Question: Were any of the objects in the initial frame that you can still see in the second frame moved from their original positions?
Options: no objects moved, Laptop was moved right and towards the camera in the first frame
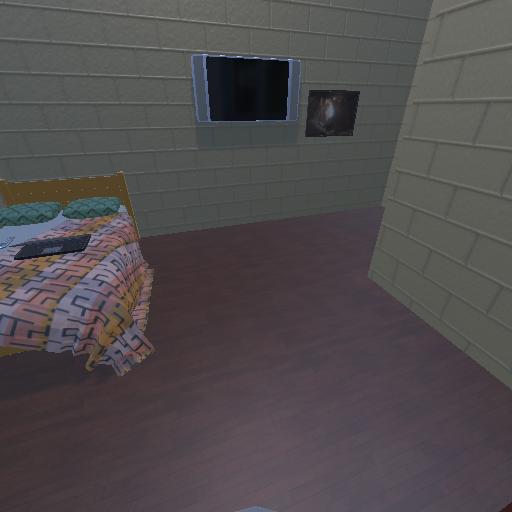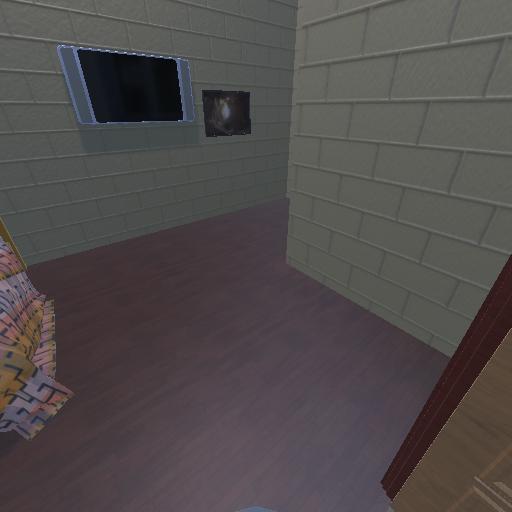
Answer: no objects moved